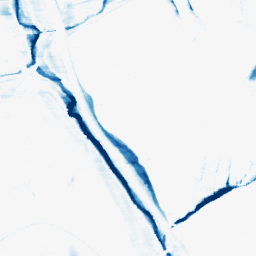
Category: morphological
Decomposition family: morphological_rect
Decomposition parameters: operation: closing
width: 20
height: 3
Upsampling method: quadratic
Upsampling parameters: scale: 4
Upsampling scale: 4